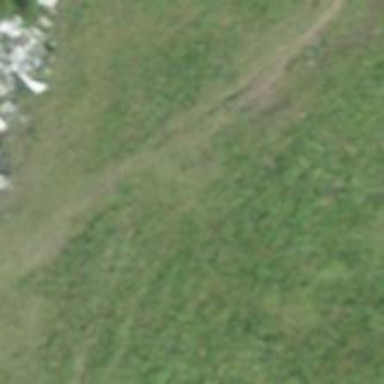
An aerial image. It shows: Path on the ground.